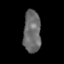
Tissue: lung
Cell type: Epithelial cells
Senescence score: 0.1948
Nuclear area (px): 723
Mean DAPI intensity: 105.809